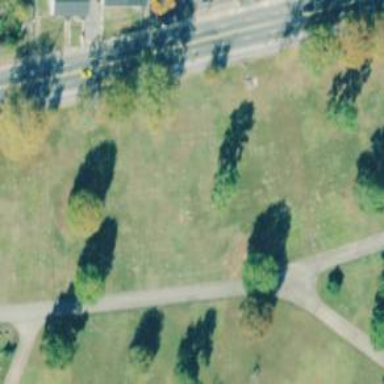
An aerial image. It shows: Sector within cemetery.